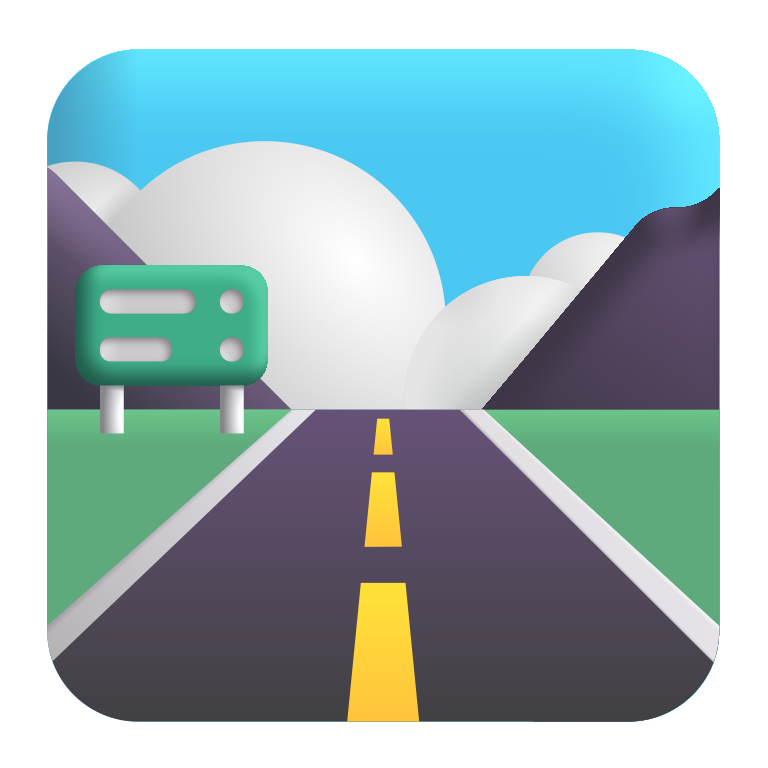
motorway color